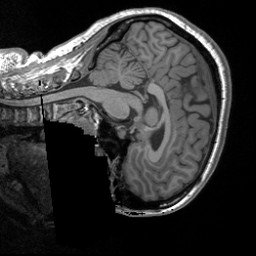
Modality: T1w
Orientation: sagittal
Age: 32
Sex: female
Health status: healthy
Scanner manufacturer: siemens
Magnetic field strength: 3 T
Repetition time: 1.9 s
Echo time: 0.00252 s